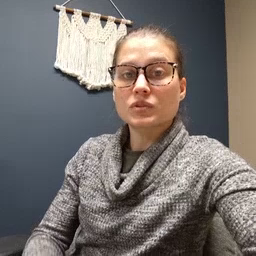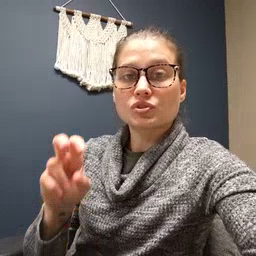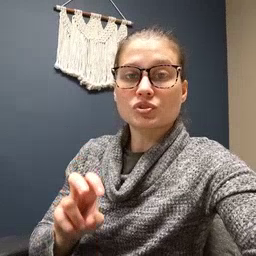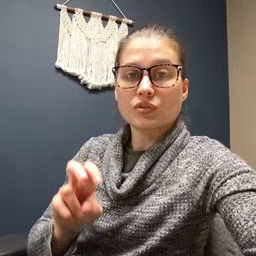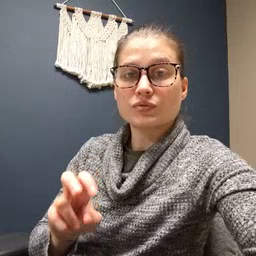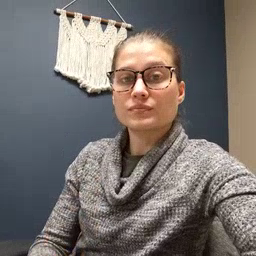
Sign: chair